Interaction volume radius: 5 \u00c5
Interaction volume height: 25 \u00c5
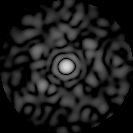
Disorder parameter: 0.8644